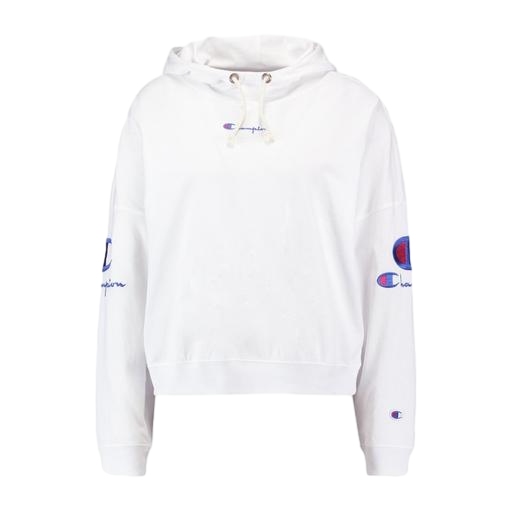
long sleeved hoodie, logo-embroidered top, hood jacket, white background